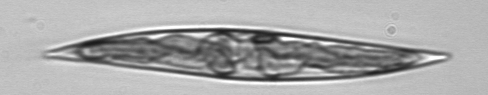
Label: Pleurosigma